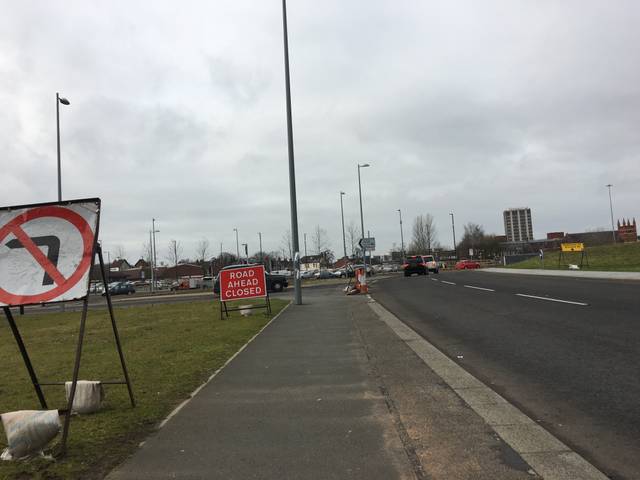
Region: United Kingdom
Coordinates: 52.403, -1.514